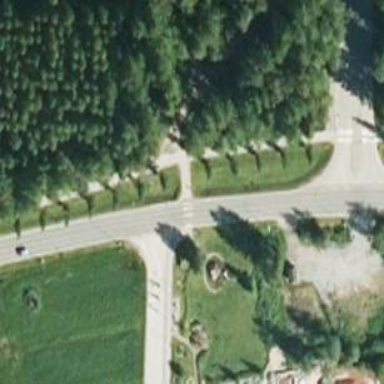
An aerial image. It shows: Cycleway.